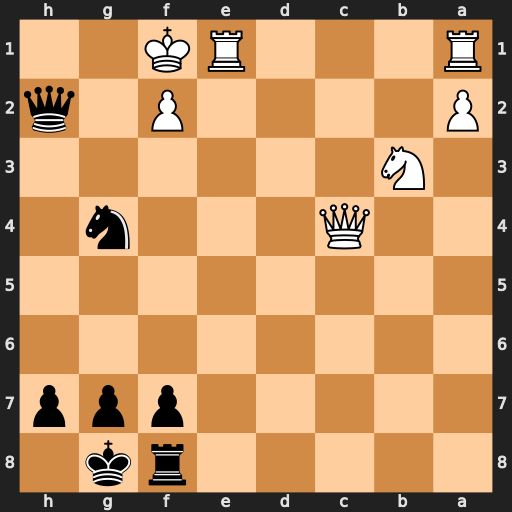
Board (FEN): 5rk1/5ppp/8/8/2Q3n1/1N6/P4P1q/R3RK2
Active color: b
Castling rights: -
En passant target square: -
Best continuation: Qxf2#